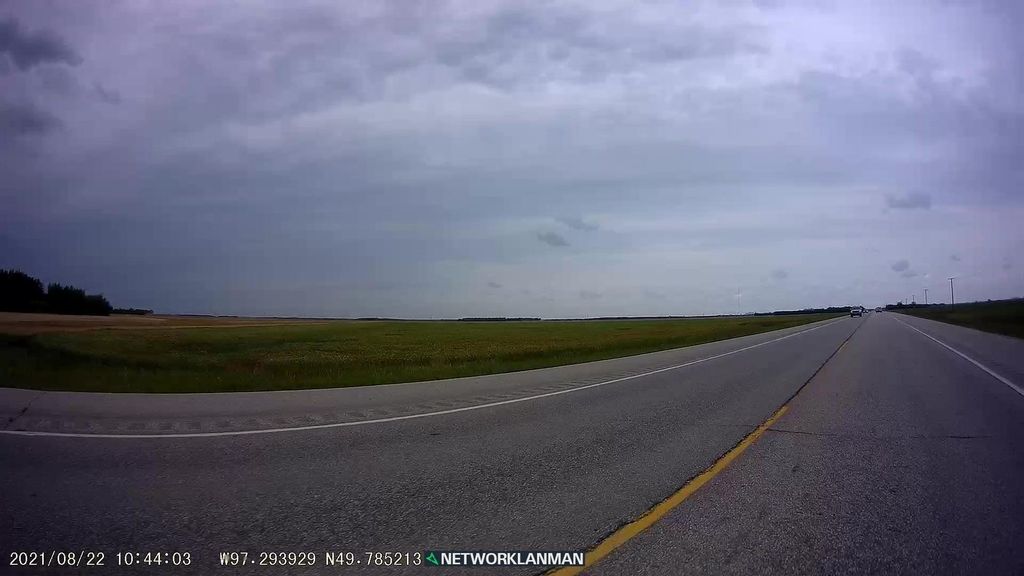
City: winnipeg